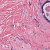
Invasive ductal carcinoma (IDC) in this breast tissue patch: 1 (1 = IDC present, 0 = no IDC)